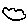
Label: cloud